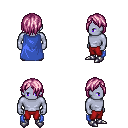
a pixel art fantasy rpg character, male body template, dark elf, purple skin, blue cape, red pants, pink bangs hairstyle, metal boots, four views (front, back, left, right), 2x2 character sprite sheet, small pixel art, hard edges, no anti-aliasing